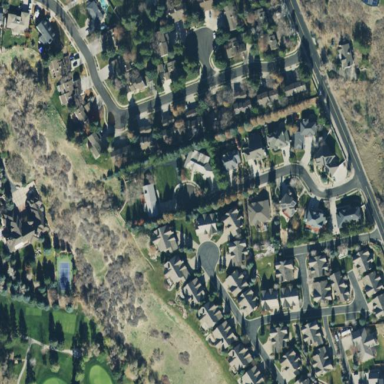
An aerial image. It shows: Neighborhood.